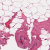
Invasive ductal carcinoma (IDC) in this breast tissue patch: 0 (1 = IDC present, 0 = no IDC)